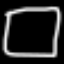
Label: square